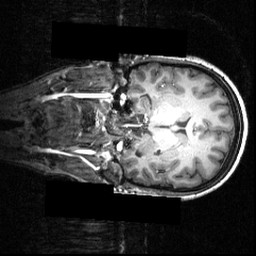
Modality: T1w
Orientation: coronal
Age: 22
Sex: female
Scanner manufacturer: siemens
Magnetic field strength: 3.951 T
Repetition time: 1.5 s
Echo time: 0.00335 s